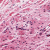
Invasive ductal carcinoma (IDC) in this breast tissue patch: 0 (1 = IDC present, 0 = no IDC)